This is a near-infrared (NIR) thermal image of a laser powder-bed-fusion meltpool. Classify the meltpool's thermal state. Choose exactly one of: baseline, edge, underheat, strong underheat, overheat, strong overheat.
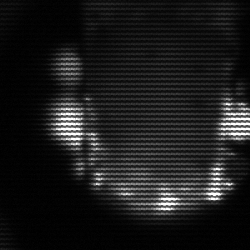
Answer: baseline